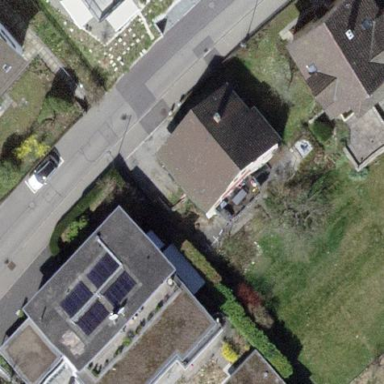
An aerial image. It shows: Residential building.